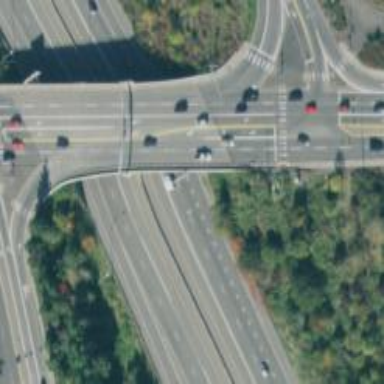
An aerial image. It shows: Motorway junction.